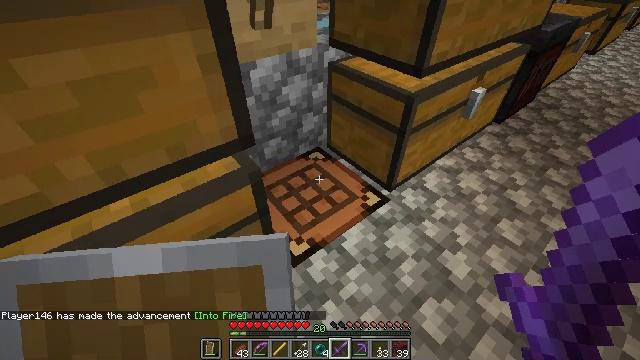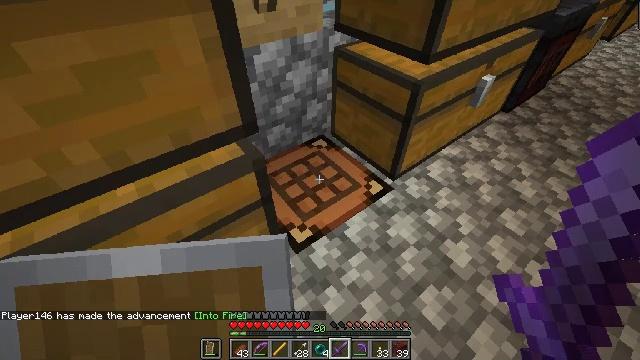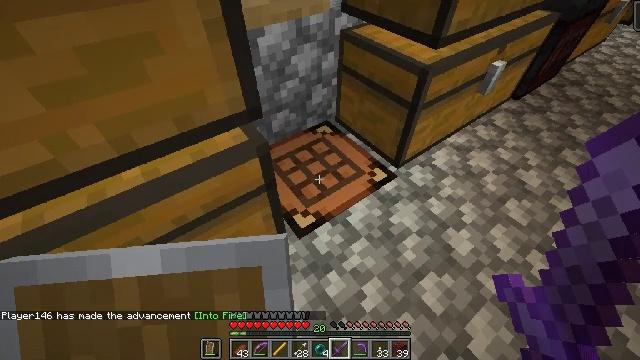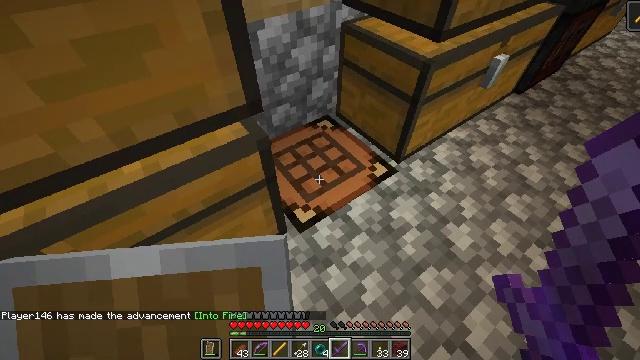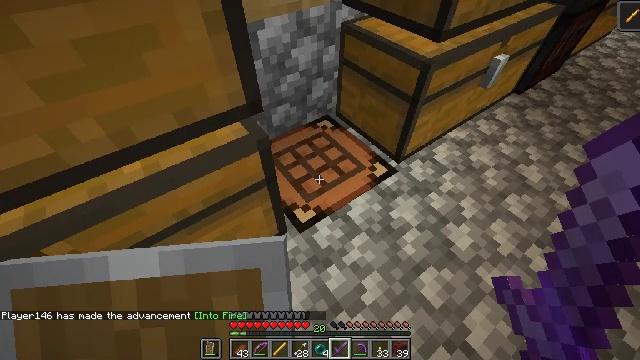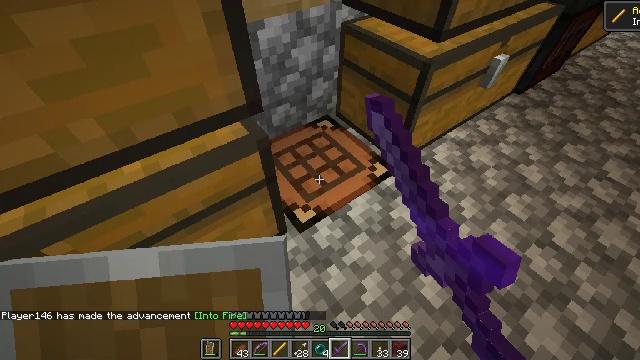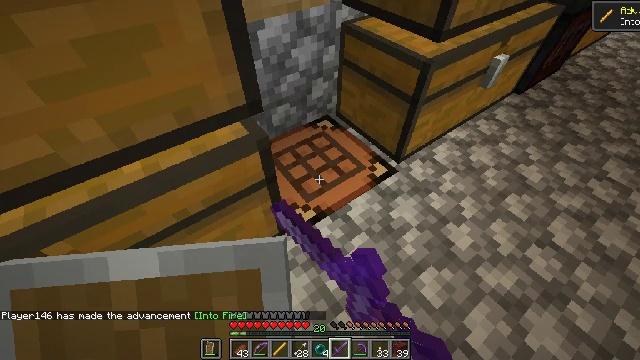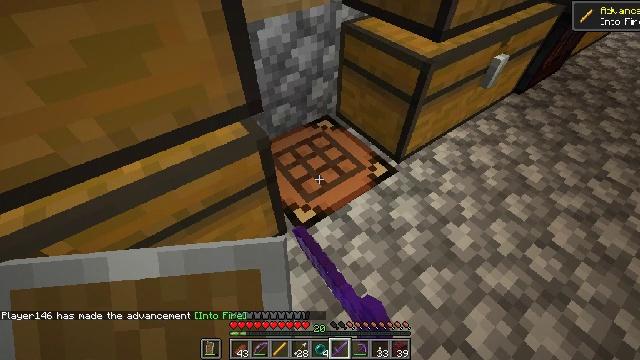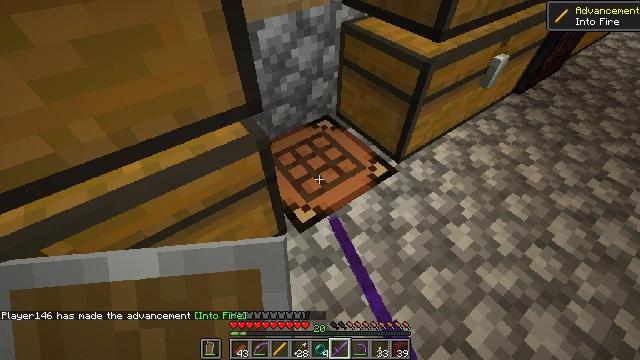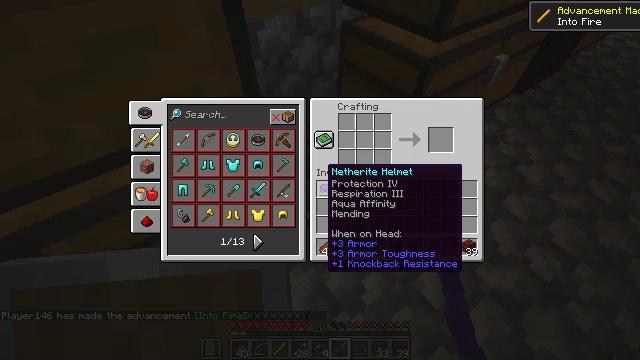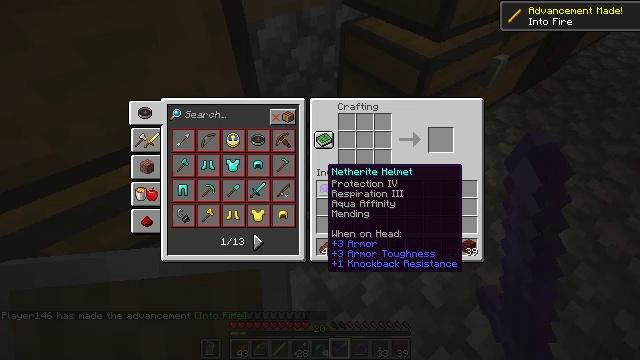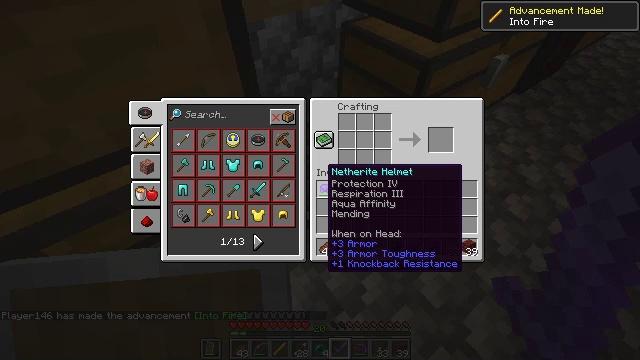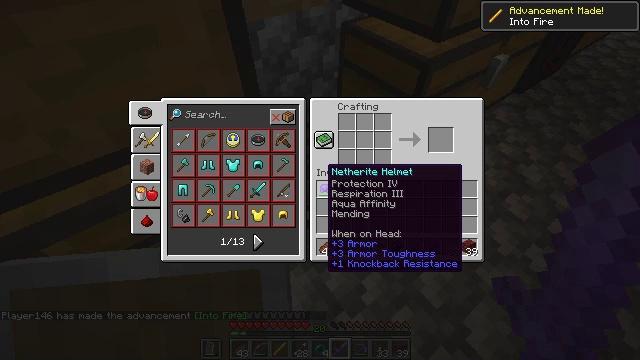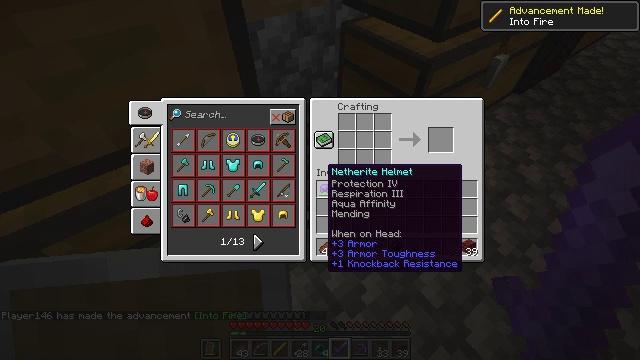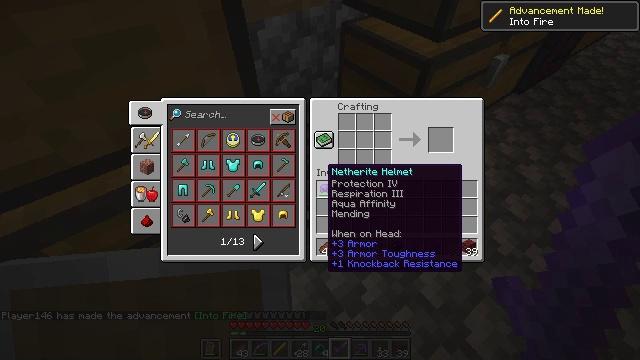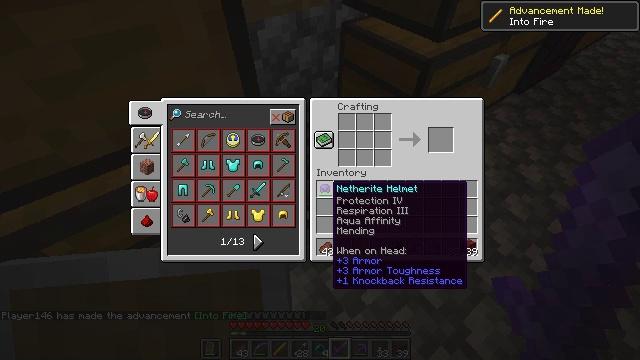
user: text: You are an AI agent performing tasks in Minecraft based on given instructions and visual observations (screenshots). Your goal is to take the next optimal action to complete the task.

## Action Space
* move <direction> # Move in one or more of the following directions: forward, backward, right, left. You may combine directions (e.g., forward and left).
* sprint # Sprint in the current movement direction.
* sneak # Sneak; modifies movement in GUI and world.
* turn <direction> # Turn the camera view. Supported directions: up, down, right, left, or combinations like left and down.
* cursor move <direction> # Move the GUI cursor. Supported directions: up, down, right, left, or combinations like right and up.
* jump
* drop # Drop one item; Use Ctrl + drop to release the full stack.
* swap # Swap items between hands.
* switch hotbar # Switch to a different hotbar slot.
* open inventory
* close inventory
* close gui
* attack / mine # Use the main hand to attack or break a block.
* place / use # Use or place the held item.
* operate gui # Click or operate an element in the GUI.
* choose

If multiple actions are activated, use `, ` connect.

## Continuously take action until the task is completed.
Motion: motion action
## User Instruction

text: Convert one blaze rod into blaze powder.
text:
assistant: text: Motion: turn left and down
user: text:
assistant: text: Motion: turn left and down
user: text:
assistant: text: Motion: turn down
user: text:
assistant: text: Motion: use / place
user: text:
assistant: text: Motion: use / place
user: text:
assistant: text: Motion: use / place
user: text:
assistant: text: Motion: no_op
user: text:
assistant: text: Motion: no_op
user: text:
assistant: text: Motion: no_op
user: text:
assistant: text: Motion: no_op
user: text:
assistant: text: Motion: no_op
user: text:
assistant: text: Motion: no_op
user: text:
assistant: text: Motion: no_op
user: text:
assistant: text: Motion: no_op
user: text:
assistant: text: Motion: sneak, turn down
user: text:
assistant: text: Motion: sneak, turn right and down
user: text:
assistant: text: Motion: sneak, turn down
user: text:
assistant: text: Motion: sneak, turn down
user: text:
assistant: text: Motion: sneak
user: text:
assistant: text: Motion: sneak
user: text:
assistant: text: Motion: sneak
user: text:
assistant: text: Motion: sneak
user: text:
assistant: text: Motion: sneak
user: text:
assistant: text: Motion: sneak
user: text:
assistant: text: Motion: sneak, turn right and up
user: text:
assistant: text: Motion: sneak
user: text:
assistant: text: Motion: sneak
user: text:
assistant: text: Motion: sneak
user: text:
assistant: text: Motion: sneak
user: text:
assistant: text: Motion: sneak